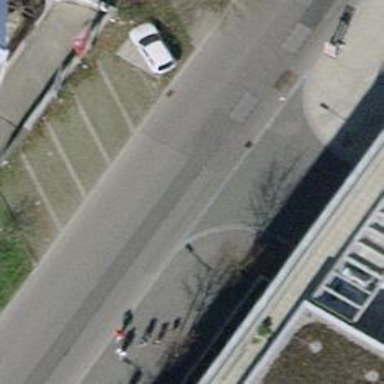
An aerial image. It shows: Parking area with grass paver surface.